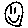
Label: smiley face